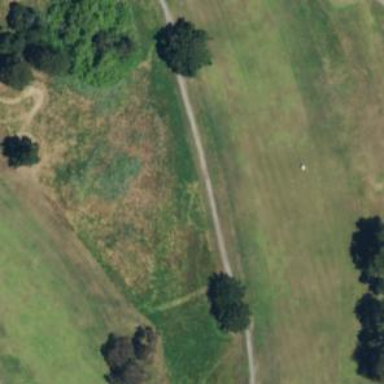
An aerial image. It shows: Golf fairway in the image.